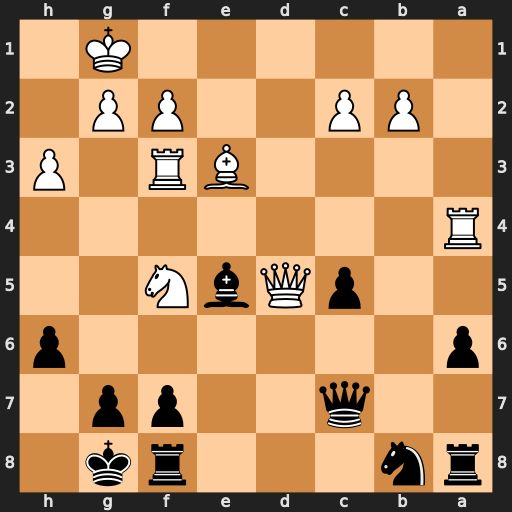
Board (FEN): rn3rk1/2q2pp1/p6p/2pQbN2/R7/4BR1P/1PP2PP1/6K1
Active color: b
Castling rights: -
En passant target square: -
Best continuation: Rd8 Nxh6+ gxh6 Rg3+ Bxg3